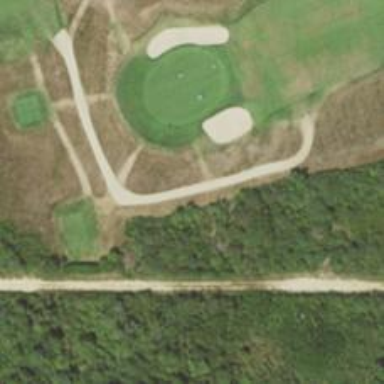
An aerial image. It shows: Pathway for golfing.